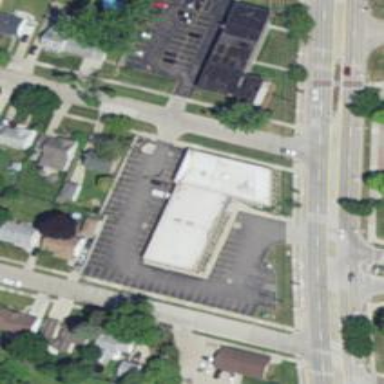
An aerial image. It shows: Healthcare clinic.